Current action and preconditions to check: trajectory_clear

Your task: For each precondition in the list above, predict whether it will hold at this action.

Consider the current scene as observed from the mobile robot's camera, and analyze the predicted future states of all dynamic agents (e.g., people, animals, vehicles, or any moving entities) within the NEXT SECOND.

IMPORTANT: Only answer "very likely" if you are absolutely certain—based on strong, clear evidence—that a dynamic agent will violate the precondition in the predicted future state. Do NOT answer "very likely" for unlikely, ambiguous, or low-probability risks.

Ask yourself for each precondition: Is there a high probability, with clear and convincing evidence, that the predicted future states of any dynamic agent will interfere with the predicted future state of the currently executing action within the NEXT SECOND, causing that precondition to fail?

Assess the risk level based on these predictions. Use "likely" or "very likely" if motions create a clear risk of interference.

Use "neutral" or "improbable" if agents are nearby but their predicted paths are clearly diverging or non-conflicting.

Failure Risk Categories: "very improbable", "improbable", "neutral", "likely", "very likely"

Answer Format: Output ONLY the probability_of_failure value from these categories: "very improbable", "improbable", "neutral", "likely", "very likely"

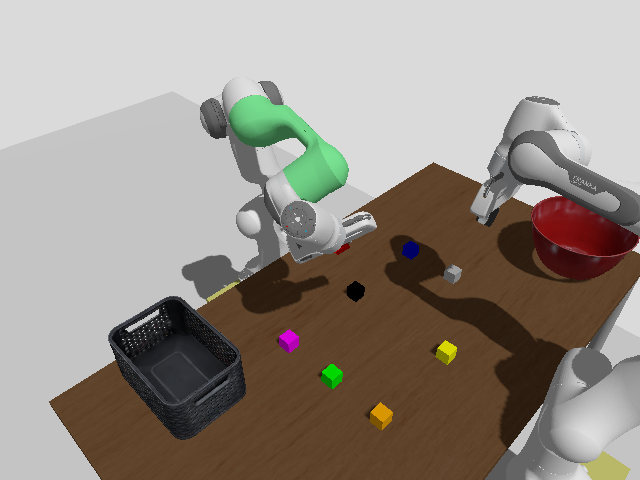

Answer: very improbable